Question:
is it possible to hide the title bar(Entertainment) not the titles of the tab views(top rated,games,movies)?
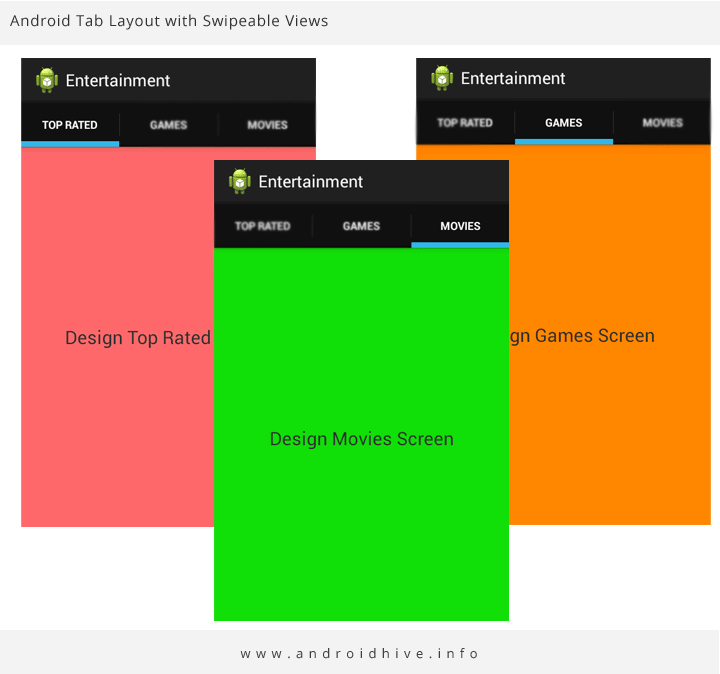
Answer: you can try for Hiding title bar
'''
final ActionBar actionBar = getSupportActionBar();
actionBar.setDisplayShowTitleEnabled(false);
actionBar.setDisplayShowHomeEnabled(false);
actionBar.setNavigationMode(ActionBar.NAVIGATION_MODE_TABS);
'''